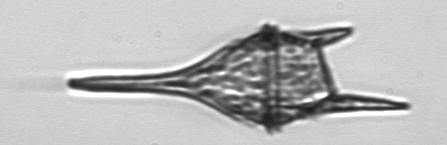
Label: Tripos_lineatus